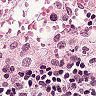
Metastatic tissue present: no